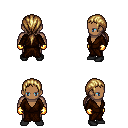
a pixel art fantasy rpg character, male body template, human, dark skin, brown robe, red pants, blonde ponytail hairstyle, gold gloves, black shoes, four views (front, back, left, right), 2x2 character sprite sheet, small pixel art, hard edges, no anti-aliasing